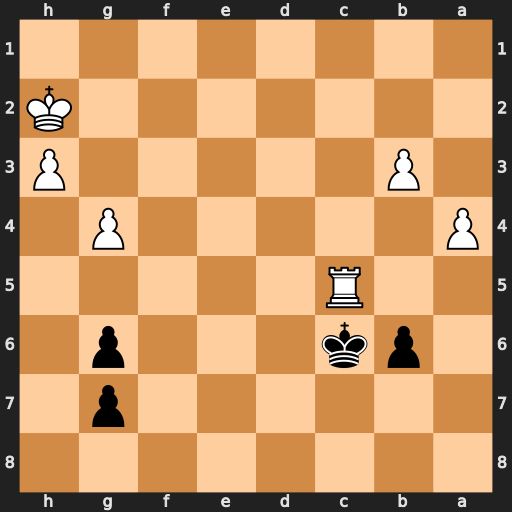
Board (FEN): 8/6p1/1pk3p1/2R5/P5P1/1P5P/7K/8
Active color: b
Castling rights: -
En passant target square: -
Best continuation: Kxc5 Kg3 g5 Kf3 Kb4 a5 bxa5